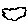
Label: cloud